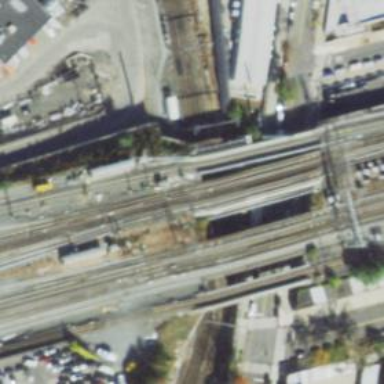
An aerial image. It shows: Bridge over railway with electrified contact lines.